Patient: sex M, age 53
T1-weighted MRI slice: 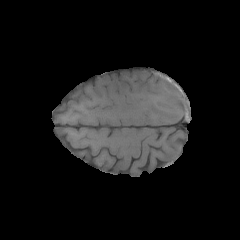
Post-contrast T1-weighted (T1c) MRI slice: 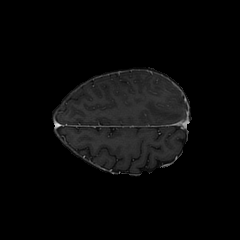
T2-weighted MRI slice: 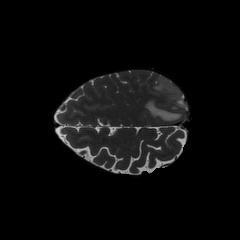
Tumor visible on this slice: yes
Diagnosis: Glioblastoma, IDH-wildtype
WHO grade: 4